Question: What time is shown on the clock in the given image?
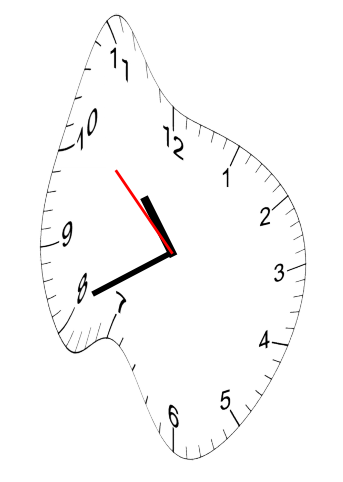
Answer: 10:40:52